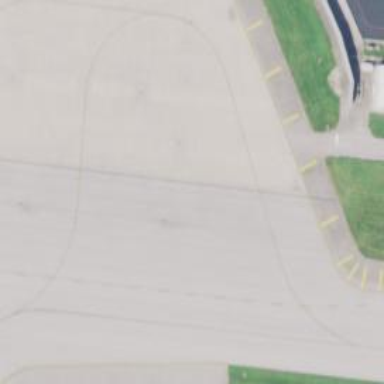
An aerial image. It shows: Concrete apron at the airport.